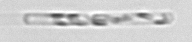
Label: Dactyliosolen_fragilissimus